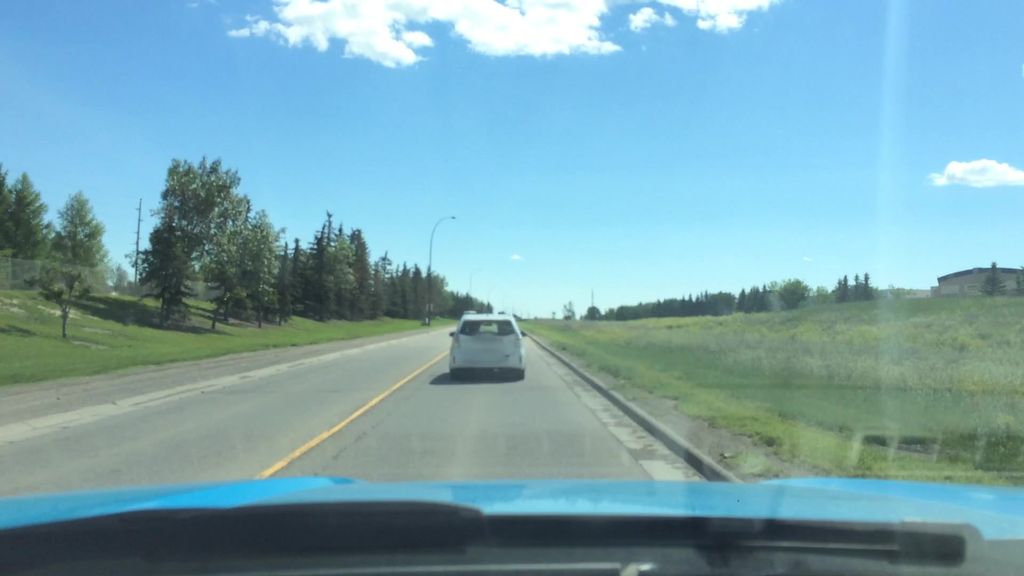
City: calgary